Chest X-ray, PA view. Patient: 18 years old, sex M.
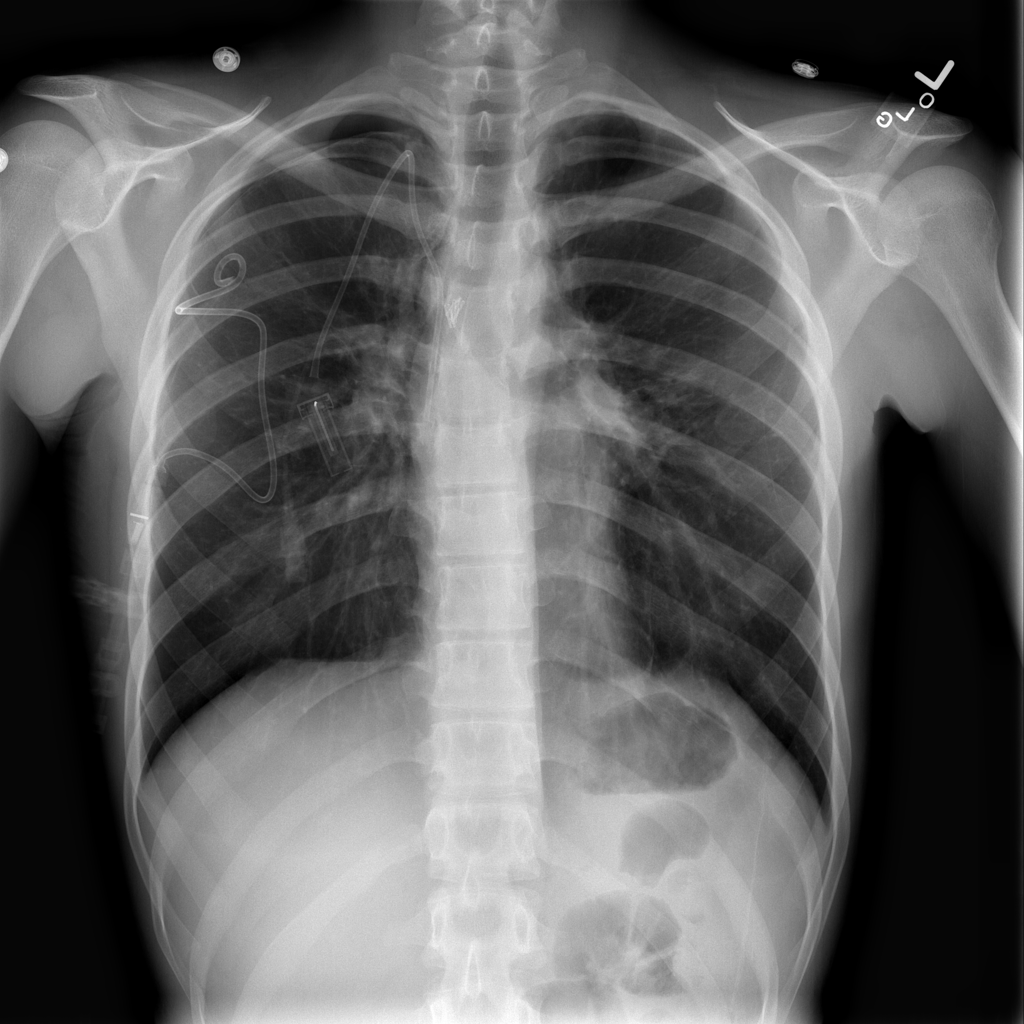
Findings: Mass, Pneumothorax